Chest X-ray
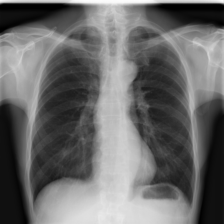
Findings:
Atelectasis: negative
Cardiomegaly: negative
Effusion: negative
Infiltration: negative
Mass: negative
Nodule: negative
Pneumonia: negative
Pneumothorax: negative
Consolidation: negative
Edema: negative
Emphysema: negative
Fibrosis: negative
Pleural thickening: negative
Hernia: negative